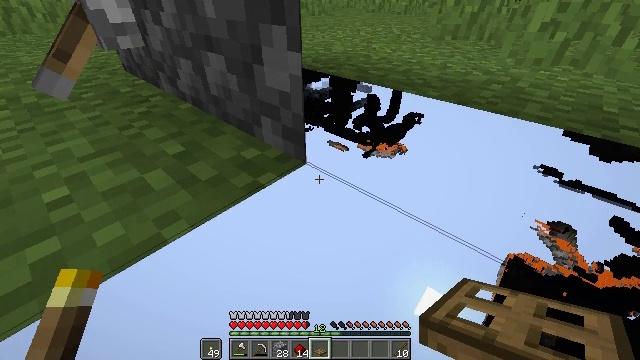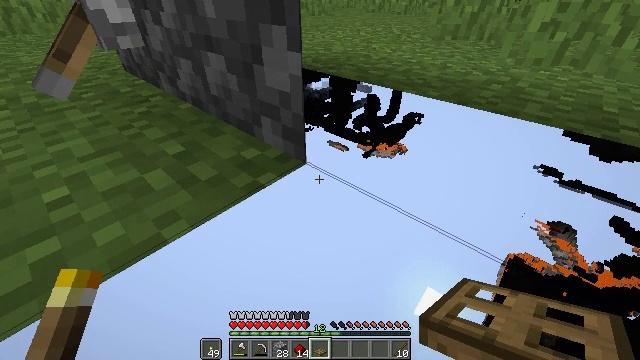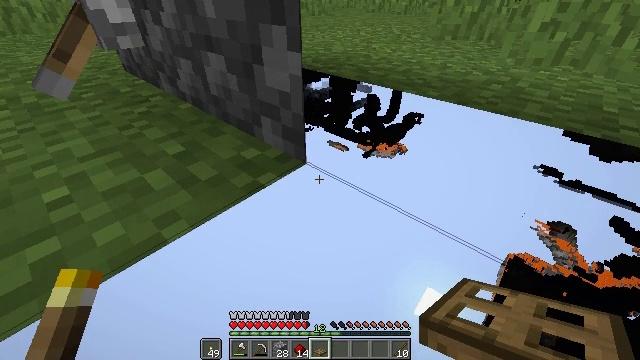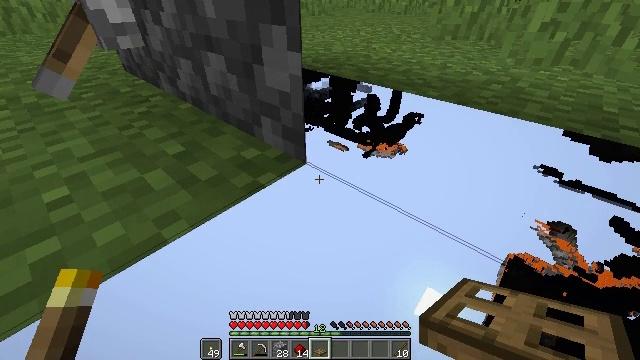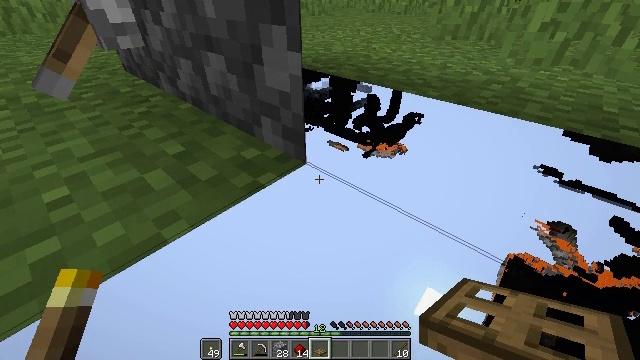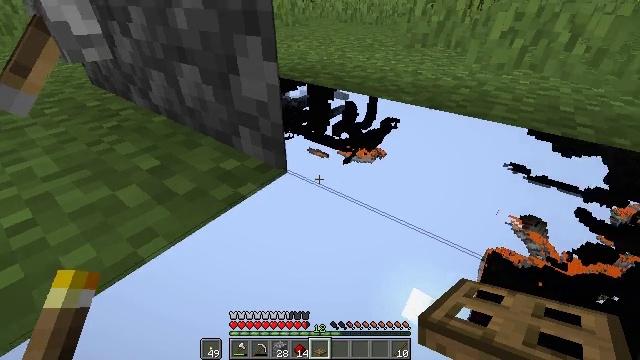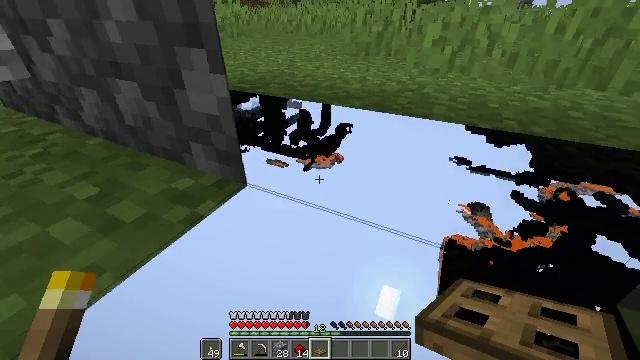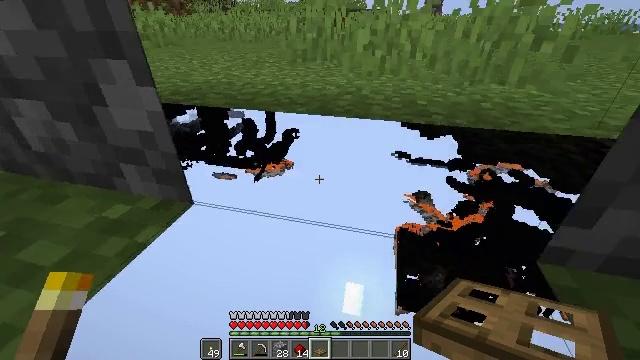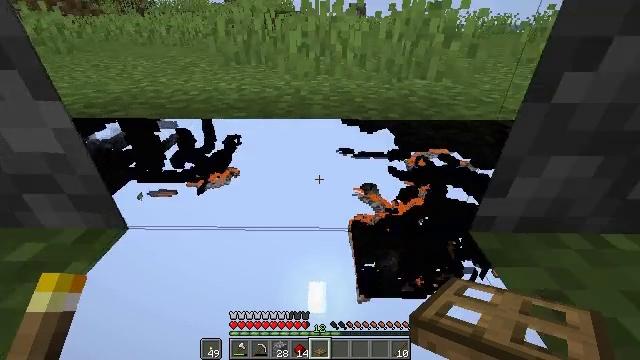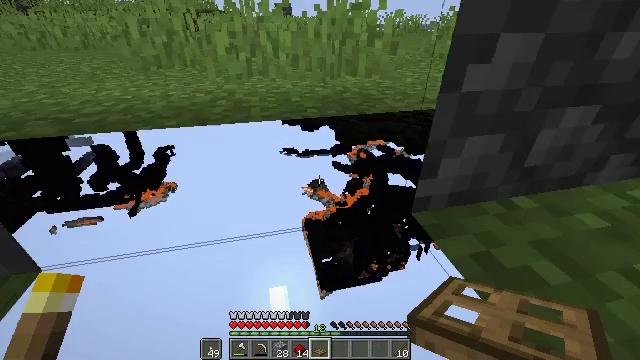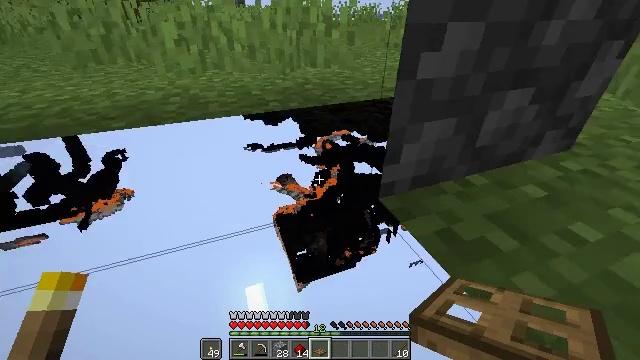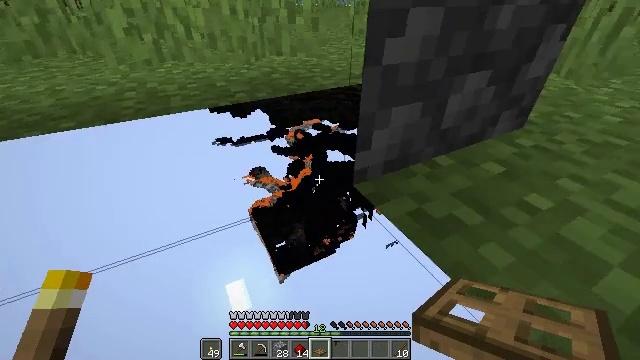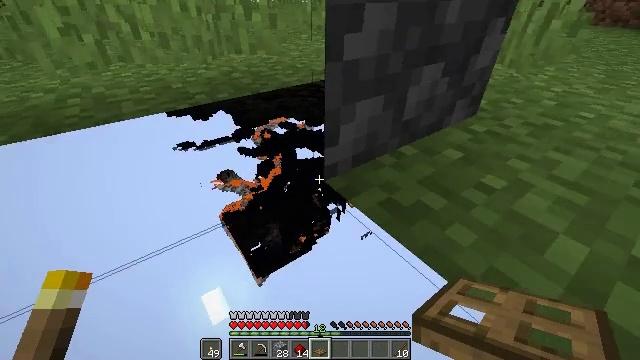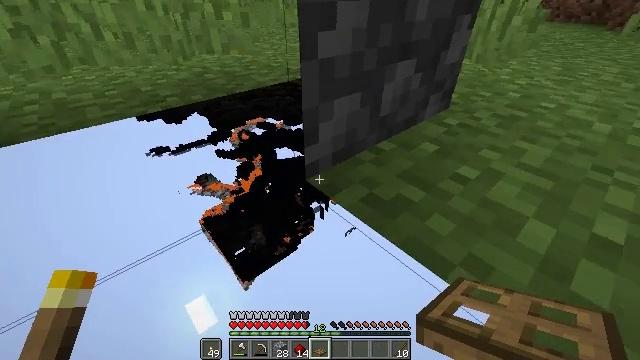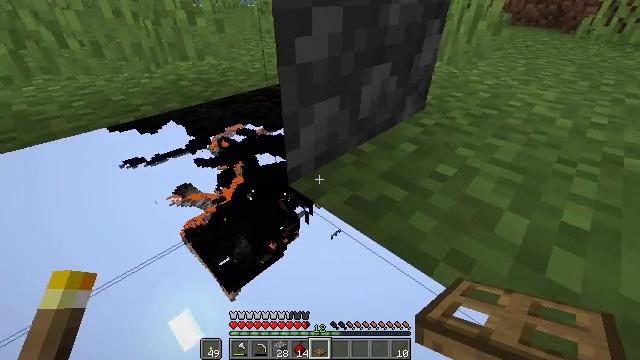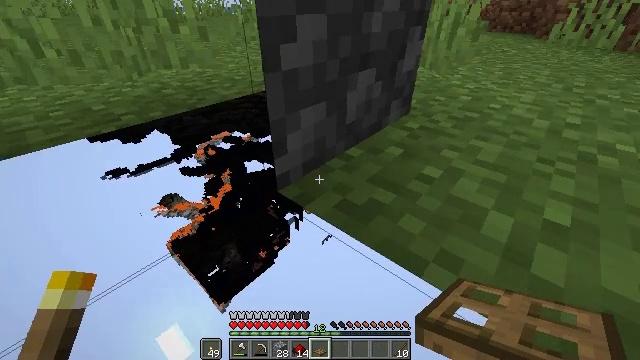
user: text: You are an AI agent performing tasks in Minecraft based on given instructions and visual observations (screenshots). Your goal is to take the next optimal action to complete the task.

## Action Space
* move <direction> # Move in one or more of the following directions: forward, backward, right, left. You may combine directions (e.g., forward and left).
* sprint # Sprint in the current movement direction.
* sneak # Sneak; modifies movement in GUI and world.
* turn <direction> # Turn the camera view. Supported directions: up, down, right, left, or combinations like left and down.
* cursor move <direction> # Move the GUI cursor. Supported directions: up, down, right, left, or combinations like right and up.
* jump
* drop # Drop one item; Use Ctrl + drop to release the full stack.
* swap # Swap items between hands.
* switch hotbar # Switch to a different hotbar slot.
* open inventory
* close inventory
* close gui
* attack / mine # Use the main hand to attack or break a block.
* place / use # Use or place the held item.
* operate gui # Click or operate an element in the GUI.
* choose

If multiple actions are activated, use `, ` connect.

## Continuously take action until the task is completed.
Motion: motion action
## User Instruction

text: Gather the composter from your farm.
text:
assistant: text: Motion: no_op
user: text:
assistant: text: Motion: no_op
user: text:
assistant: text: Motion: no_op
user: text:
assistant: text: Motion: no_op
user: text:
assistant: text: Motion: turn right and up
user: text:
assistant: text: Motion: turn right and up
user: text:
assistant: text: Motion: turn right and up
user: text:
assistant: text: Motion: turn right
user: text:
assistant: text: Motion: turn right
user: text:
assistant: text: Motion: turn right and down
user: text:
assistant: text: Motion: turn right and down
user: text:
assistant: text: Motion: turn right
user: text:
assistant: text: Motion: turn right
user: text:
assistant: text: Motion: turn right
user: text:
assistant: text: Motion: turn right and up
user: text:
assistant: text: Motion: turn right
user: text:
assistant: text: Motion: turn right
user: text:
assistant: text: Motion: no_op
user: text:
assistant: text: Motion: no_op
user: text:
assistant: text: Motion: no_op
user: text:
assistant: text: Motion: no_op
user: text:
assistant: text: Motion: no_op
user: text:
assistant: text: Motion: no_op
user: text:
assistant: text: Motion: no_op
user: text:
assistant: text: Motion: no_op
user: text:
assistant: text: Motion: no_op
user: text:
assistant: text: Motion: no_op
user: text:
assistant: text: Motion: no_op
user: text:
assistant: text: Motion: no_op
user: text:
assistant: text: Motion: no_op